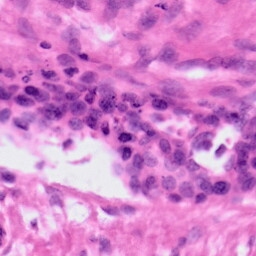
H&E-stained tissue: Ovarian